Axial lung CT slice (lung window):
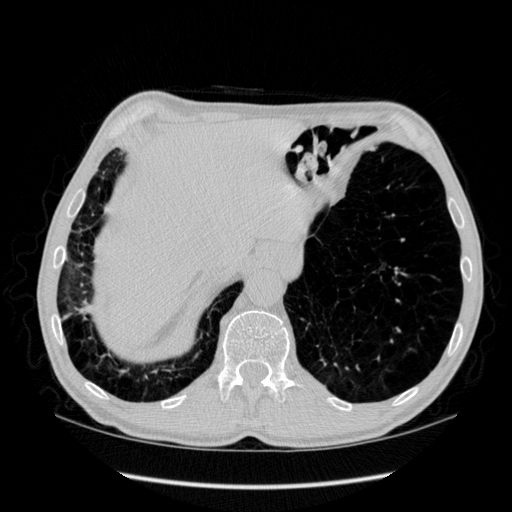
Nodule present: no